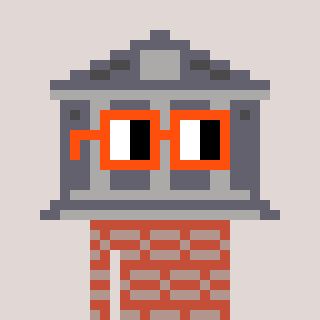
a pixel art character with square orange glasses, a bank-shaped head and a rust-colored body on a warm background